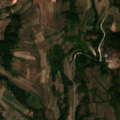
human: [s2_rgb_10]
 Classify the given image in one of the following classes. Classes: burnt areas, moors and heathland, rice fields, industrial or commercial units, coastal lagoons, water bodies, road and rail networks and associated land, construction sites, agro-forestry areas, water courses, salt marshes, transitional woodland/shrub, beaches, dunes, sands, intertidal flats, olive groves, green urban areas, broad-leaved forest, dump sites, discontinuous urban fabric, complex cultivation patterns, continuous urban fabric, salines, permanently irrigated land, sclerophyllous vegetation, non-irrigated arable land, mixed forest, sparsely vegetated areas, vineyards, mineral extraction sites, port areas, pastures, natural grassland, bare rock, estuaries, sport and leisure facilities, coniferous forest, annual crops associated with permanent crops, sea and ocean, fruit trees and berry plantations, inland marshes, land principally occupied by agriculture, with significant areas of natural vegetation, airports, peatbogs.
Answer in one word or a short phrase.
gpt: pastures, complex cultivation patterns, land principally occupied by agriculture, with significant areas of natural vegetation, transitional woodland/shrub